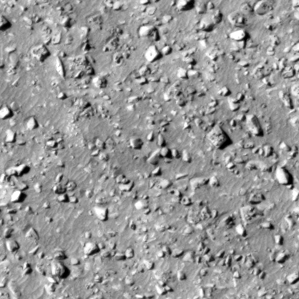
Label: non_frost